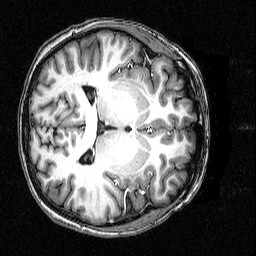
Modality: T1w
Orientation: axial
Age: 21
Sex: female
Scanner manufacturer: siemens
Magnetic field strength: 3 T
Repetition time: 2.5 s
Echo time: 0.00393 s